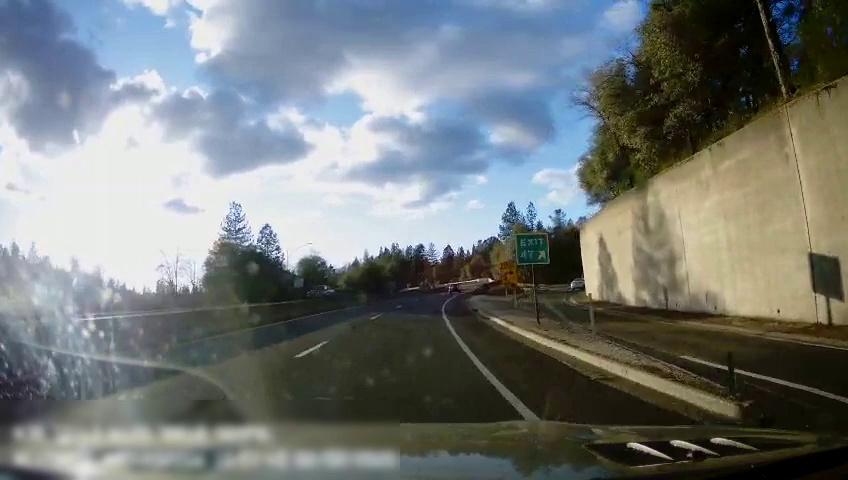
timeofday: Day
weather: Sunny
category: Drivable Space
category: Vehicles | Truck
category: Vehicles | Car
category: Vehicles | Car
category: Lanes | Alternate Lane
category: Lanes | Current Lane
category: Lanes | Alternate Lane
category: Lanes | Alternate Lane
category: Lanes | Alternate Lane
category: Traffic | Signs
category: Traffic | Signs
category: Traffic | Signs